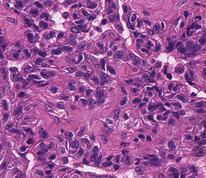
Tumor epithelial tissue: yes
Tumor-associated stroma tissue: no
Normal tissue: no